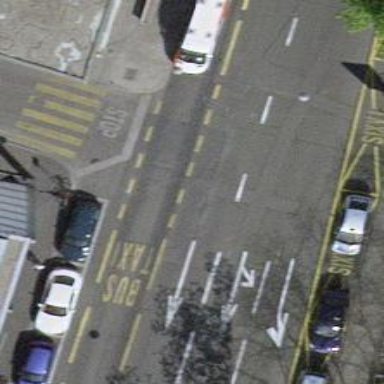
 there is bus lane and shared busway for cyclists. The surface of the road is asphalt."